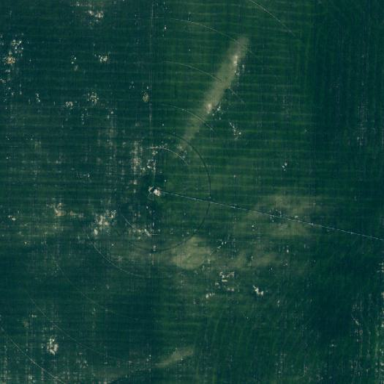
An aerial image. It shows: Farmland with pivot irrigation system.